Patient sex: F
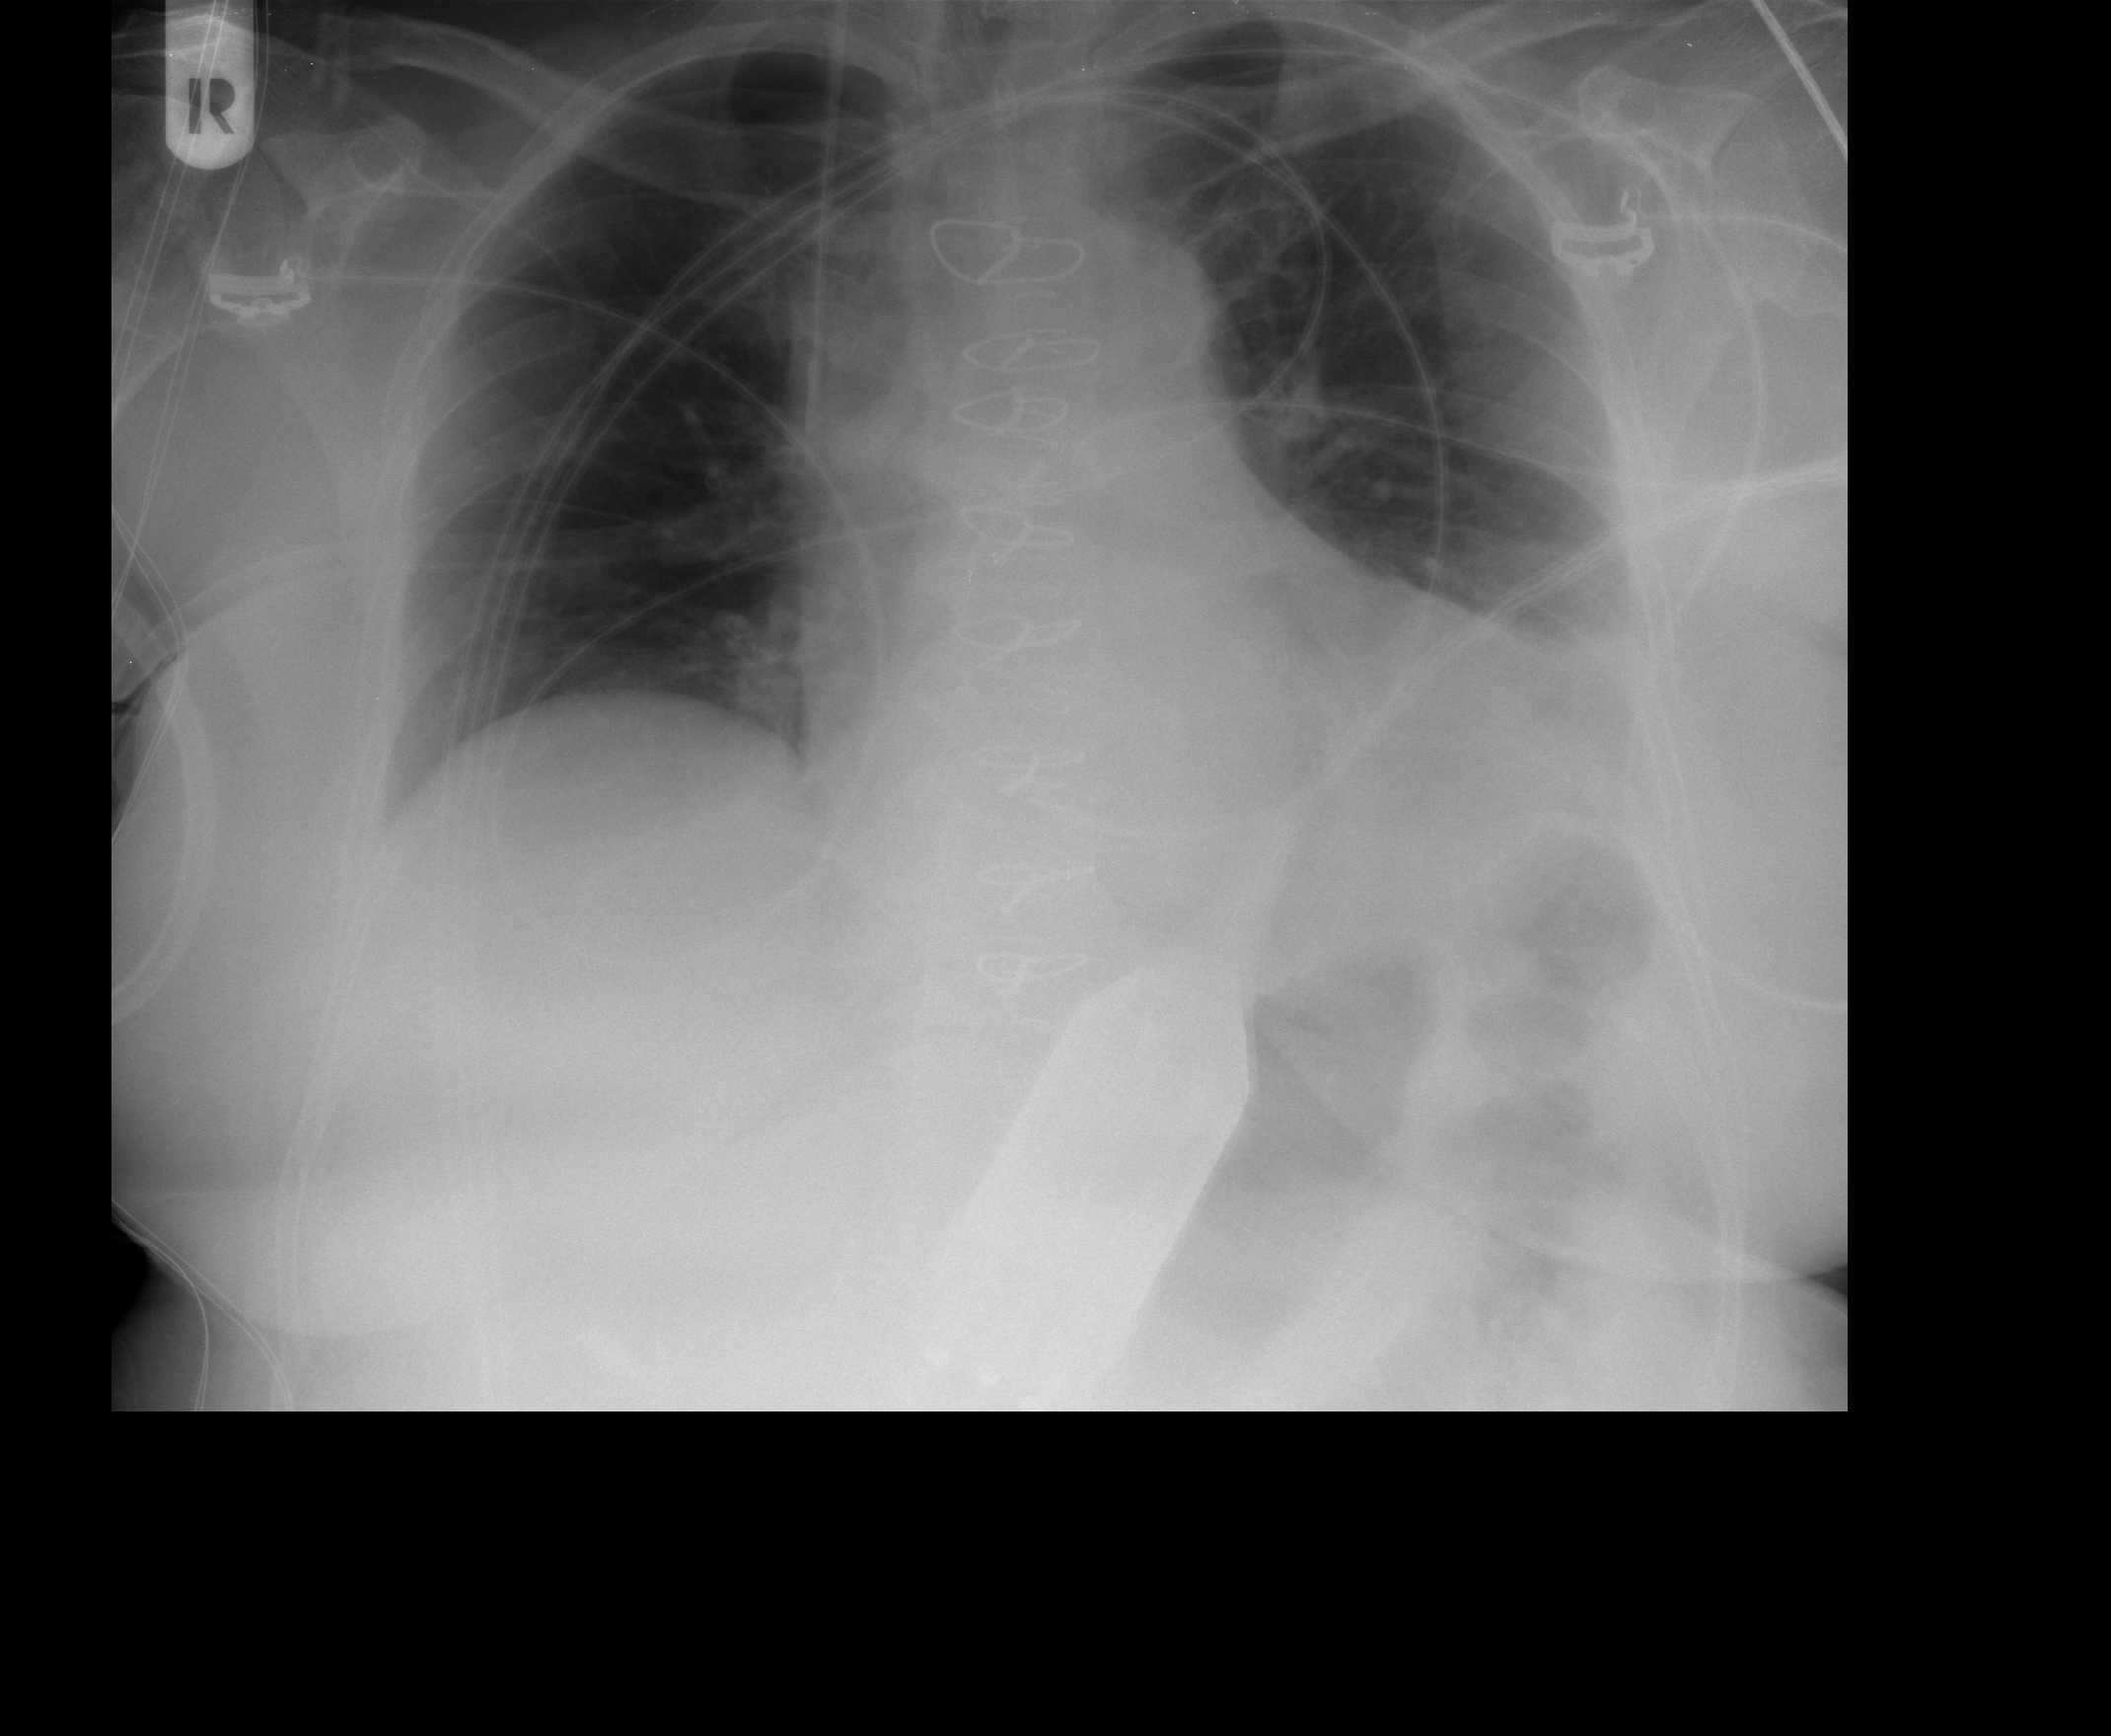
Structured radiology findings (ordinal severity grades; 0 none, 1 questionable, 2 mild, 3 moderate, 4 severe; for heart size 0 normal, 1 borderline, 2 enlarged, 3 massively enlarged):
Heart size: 1
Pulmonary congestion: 2
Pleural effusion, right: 0
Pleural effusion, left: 2
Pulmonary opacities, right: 0
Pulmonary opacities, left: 0
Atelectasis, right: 0
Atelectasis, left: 1